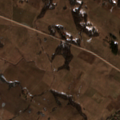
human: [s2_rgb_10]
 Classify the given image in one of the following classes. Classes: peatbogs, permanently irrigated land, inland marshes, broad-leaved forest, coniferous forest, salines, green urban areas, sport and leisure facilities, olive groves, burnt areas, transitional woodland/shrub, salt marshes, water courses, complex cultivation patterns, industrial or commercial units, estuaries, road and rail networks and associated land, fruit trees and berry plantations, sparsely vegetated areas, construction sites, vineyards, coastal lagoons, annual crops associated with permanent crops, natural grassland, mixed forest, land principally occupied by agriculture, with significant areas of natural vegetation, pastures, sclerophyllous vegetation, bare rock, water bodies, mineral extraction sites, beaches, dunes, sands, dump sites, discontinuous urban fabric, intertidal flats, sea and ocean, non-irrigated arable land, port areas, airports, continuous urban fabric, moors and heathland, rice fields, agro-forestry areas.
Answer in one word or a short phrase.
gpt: discontinuous urban fabric, non-irrigated arable land, complex cultivation patterns, land principally occupied by agriculture, with significant areas of natural vegetation